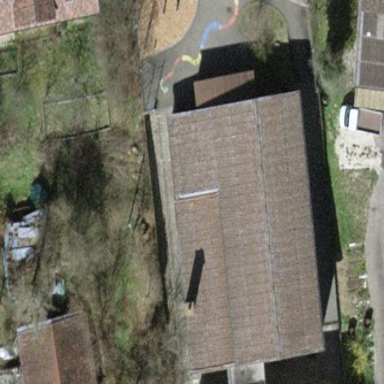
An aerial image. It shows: Building with sports hall used for leisure activities.